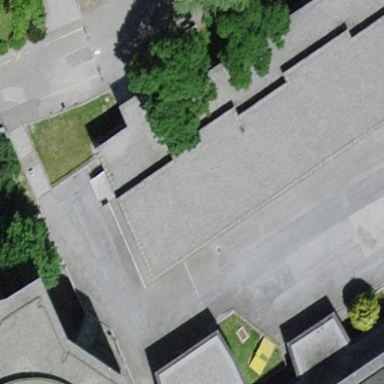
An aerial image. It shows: School building.